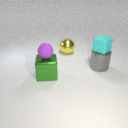
large green metal cube below small purple rubber sphere